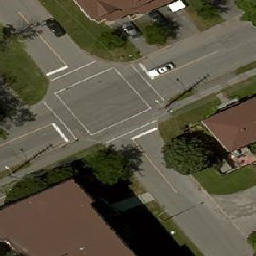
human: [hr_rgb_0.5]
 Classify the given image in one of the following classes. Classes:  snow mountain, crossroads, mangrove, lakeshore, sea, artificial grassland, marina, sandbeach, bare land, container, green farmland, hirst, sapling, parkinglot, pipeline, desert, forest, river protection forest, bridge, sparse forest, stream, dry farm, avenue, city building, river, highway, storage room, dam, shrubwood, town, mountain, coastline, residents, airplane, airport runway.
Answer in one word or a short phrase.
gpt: crossroads